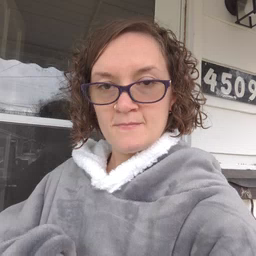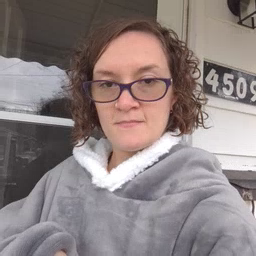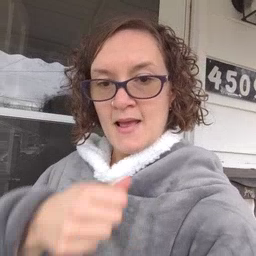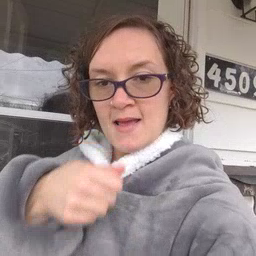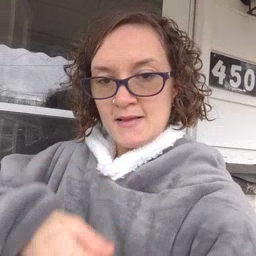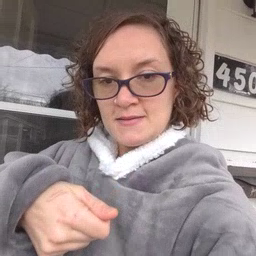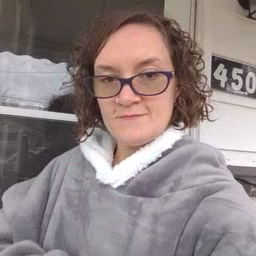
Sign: hide